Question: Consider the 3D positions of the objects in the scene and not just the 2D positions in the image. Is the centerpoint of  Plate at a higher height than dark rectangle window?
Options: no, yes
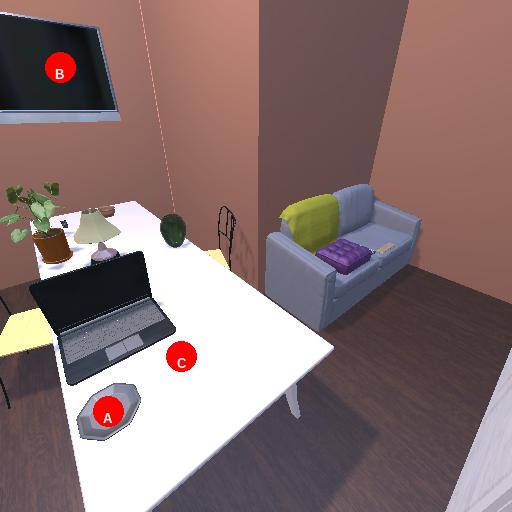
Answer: no